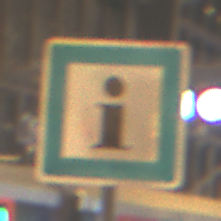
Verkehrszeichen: Informationsstelle
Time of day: NotSpecified
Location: Indoor (Urban)
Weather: NotSpecified
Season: NotSpecified
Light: Artificial